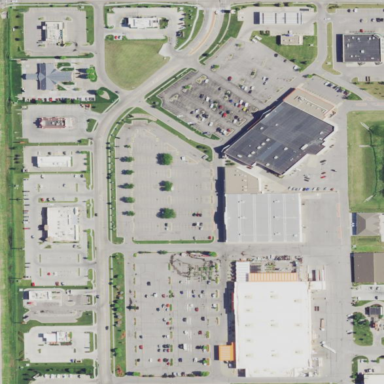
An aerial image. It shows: Retail area.